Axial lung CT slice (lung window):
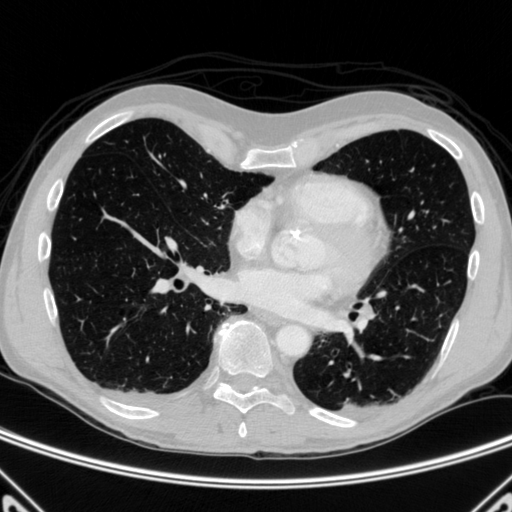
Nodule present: no